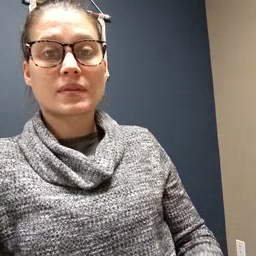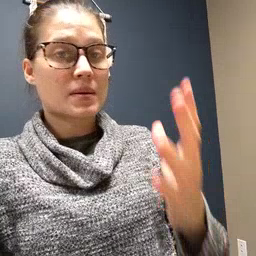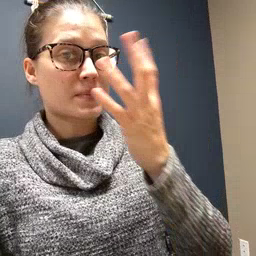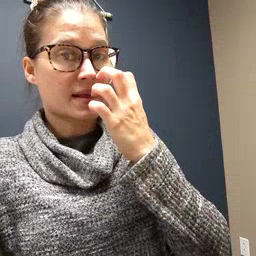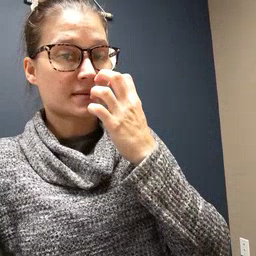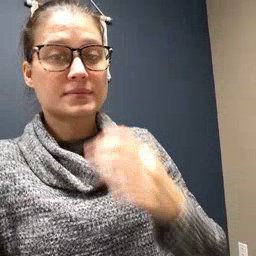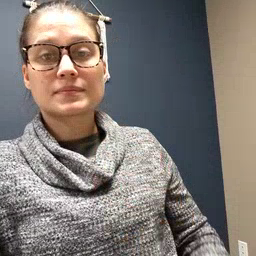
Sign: mad